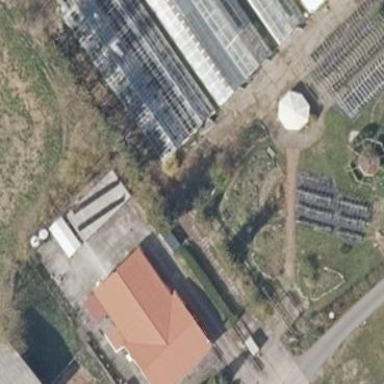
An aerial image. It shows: Greenhouse.